Aerial crown-view tile of a tropical tree (Barro Colorado Island, Panama), acquired 20250715:
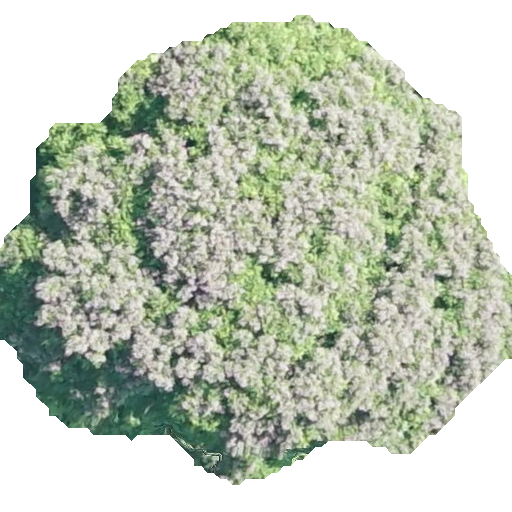
Species: Dipteryx oleifera
GBIF accepted scientific name: Dipteryx oleifera
Crown area: 259.146 m²